Question: I have a table view where is showed the name of every element of a database. One field is the price of that element.
I use this UILabel to show the sum of all the prices, and it works perfectly.

'''
- (void)viewWillAppear:(BOOL)animated
{
conto = [[NSNumber alloc] initWithDouble:0];
shoppingListItems = [[NSMutableArray alloc] init];
[super viewWillAppear:animated];
[self loadDataFromDb];
[self sortListArray];
[self.tableView reloadData];
if ([conto intValue] < 0) {
walletLabel.textColor = [UIColor redColor];
} else { walletLabel.textColor = [UIColor greenColor]; }
walletLabel.text = [[NSString alloc] initWithFormat: @"Saldo: %@EUR", [conto stringValue]];
}
'''
"conto" variable is calculate inside "loadDataFromDB" method.
I would like to update it every time I delete a row from the table.
Any suggestion?
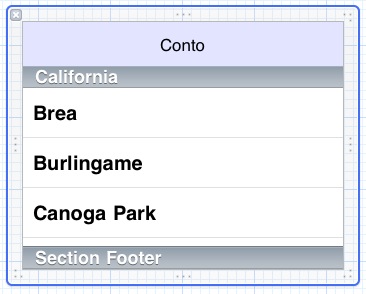
Answer: Easy. Just call your update routine in your 'tableView:commitEditingStyle:forRowAtIndexPath:' method.